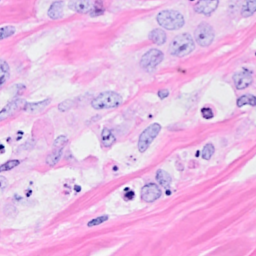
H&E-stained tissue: Breast